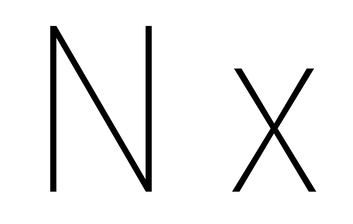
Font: Roboto_Condensed_Thin